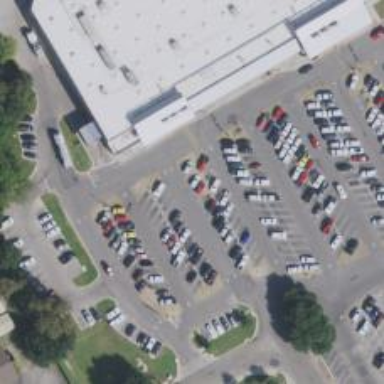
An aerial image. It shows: Parking space.